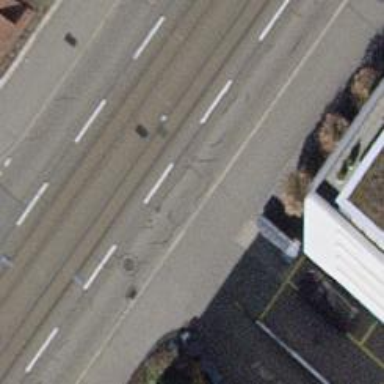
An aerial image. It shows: Unmarked crossing with traffic calming table.